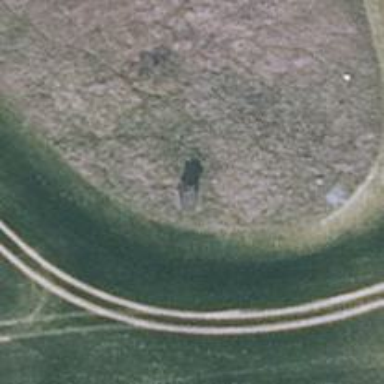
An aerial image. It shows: Hunting stand.